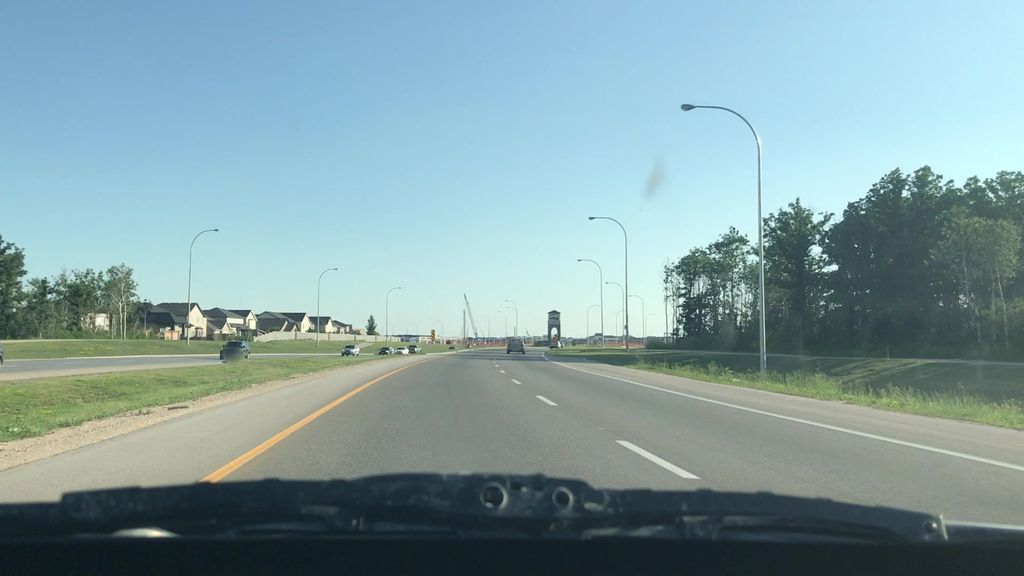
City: winnipeg